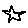
Label: star